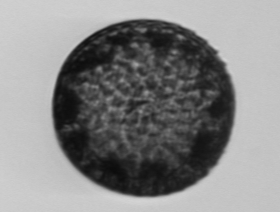
Label: Coscinodiscus